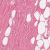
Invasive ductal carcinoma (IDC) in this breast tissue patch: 0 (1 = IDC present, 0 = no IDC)